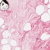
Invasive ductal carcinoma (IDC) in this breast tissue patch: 0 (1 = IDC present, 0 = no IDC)